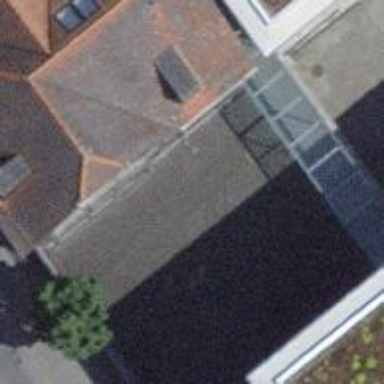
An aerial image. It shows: Office building.